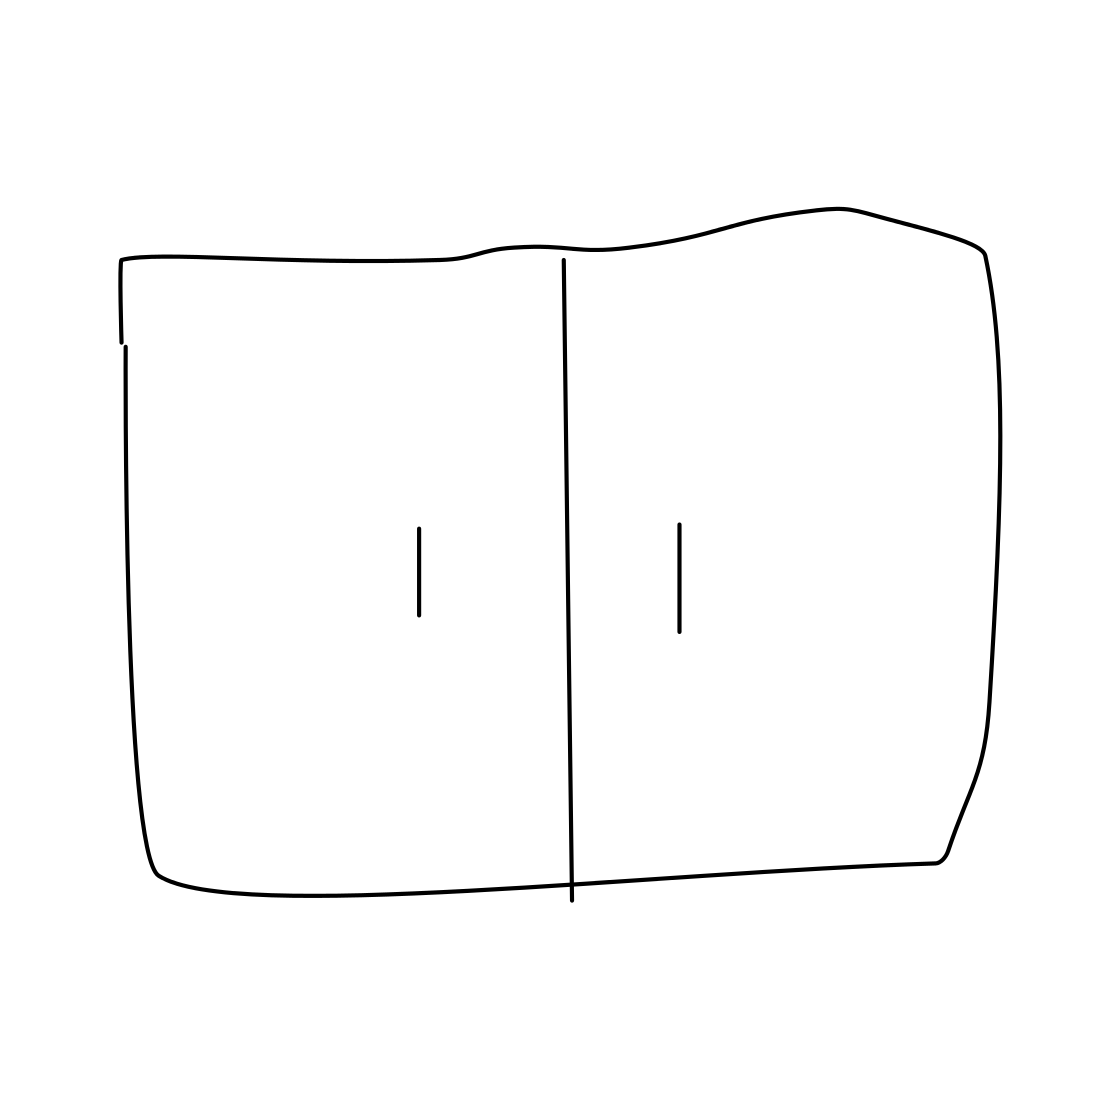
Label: cabinet